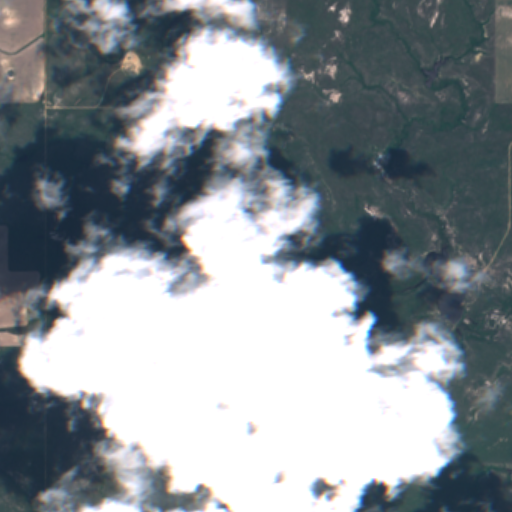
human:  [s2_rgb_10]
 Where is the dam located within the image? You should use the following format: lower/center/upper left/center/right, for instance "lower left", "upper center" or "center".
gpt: The dam is located in the upper center of the image.
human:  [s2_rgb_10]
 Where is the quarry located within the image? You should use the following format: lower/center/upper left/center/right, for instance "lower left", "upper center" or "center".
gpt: The quarry is located in the upper left of the image.
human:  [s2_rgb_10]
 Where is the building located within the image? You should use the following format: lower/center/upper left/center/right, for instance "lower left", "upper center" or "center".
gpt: The building is located in the lower center of the image.
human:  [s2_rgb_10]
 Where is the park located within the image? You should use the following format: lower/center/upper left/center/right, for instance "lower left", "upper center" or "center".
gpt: There is no park in the image.